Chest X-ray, AP view. Patient: 64 years old, sex M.
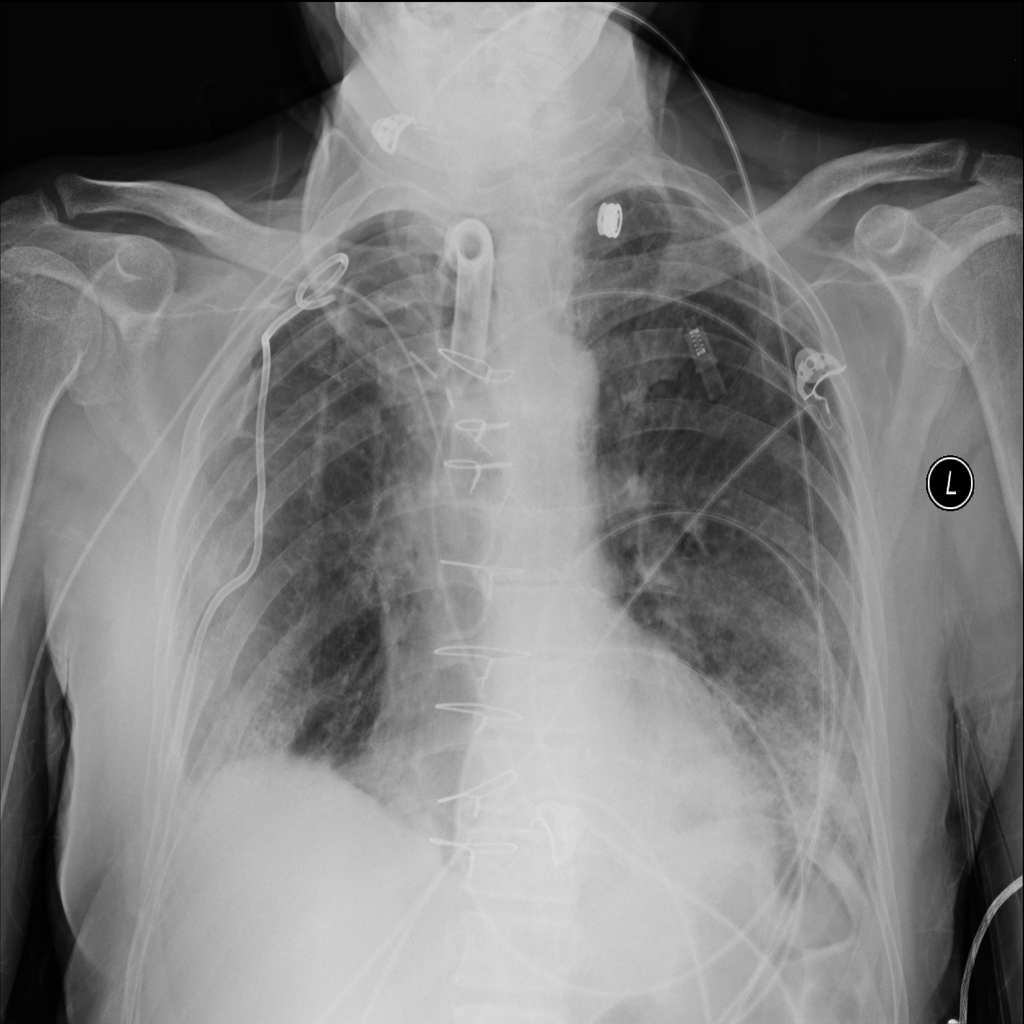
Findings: No Finding